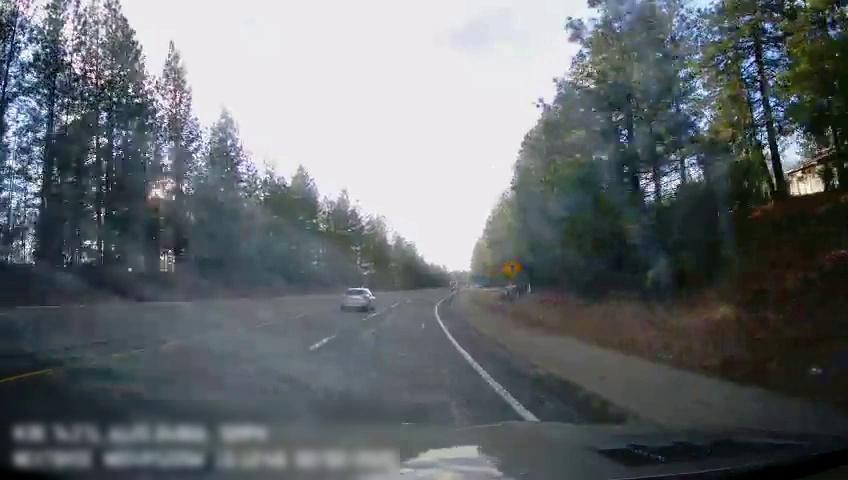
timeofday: Day
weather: Sunny
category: Drivable Space
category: Vehicles | Car
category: Lanes | Alternate Lane
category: Lanes | Current Lane
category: Lanes | Alternate Lane
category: Traffic | Signs